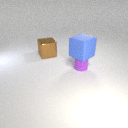
small purple rubber cylinder below large blue rubber cube